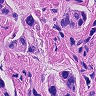
Metastatic tissue present: yes